Current action and preconditions to check: trajectory_clear

Your task: For each precondition in the list above, predict whether it will hold at this action.

Consider the current scene as observed from the mobile robot's camera, and analyze the predicted future states of all dynamic agents (e.g., people, animals, vehicles, or any moving entities) within the NEXT SECOND.

IMPORTANT: Only answer "very likely" if you are absolutely certain—based on strong, clear evidence—that a dynamic agent will violate the precondition in the predicted future state. Do NOT answer "very likely" for unlikely, ambiguous, or low-probability risks.

Ask yourself for each precondition: Is there a high probability, with clear and convincing evidence, that the predicted future states of any dynamic agent will interfere with the predicted future state of the currently executing action within the NEXT SECOND, causing that precondition to fail?

Assess the risk level based on these predictions. Use "likely" or "very likely" if motions create a clear risk of interference.

Use "neutral" or "improbable" if agents are nearby but their predicted paths are clearly diverging or non-conflicting.

Failure Risk Categories: "very improbable", "improbable", "neutral", "likely", "very likely"

Answer Format: Output ONLY the probability_of_failure value from these categories: "very improbable", "improbable", "neutral", "likely", "very likely"

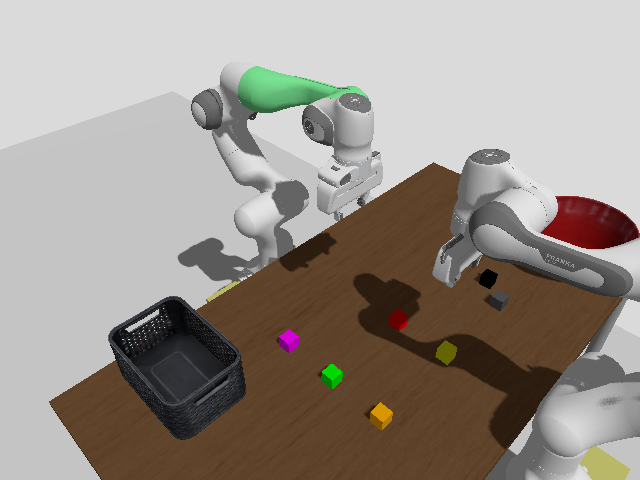

Answer: very improbable